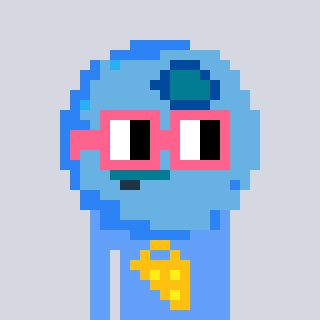
a pixel art character with square pink glasses, a blueberry-shaped head and a blue-colored body on a cool background